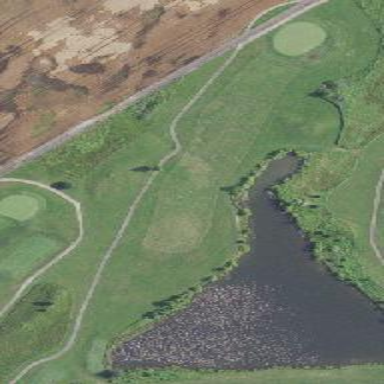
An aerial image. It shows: Golf rough area.